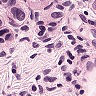
Metastatic tissue present: yes